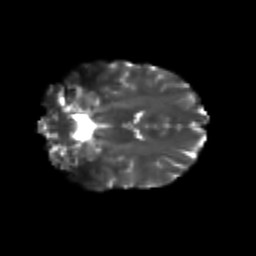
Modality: T2w
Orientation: coronal
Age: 27
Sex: female
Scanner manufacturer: siemens
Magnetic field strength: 3 T
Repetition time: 3.5 s
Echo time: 0.113 s